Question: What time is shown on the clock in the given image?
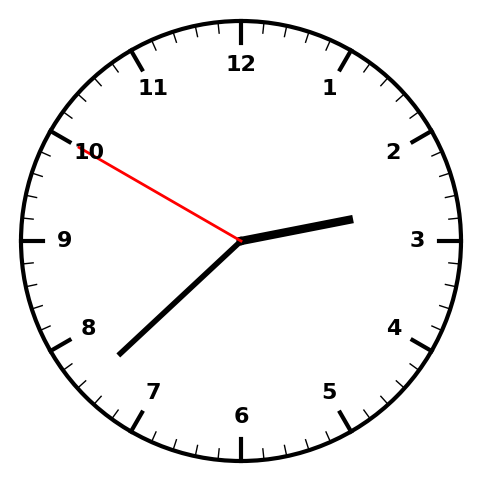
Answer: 02:37:50